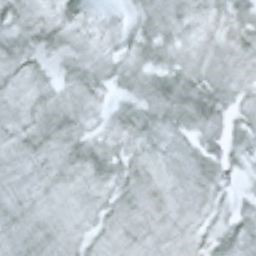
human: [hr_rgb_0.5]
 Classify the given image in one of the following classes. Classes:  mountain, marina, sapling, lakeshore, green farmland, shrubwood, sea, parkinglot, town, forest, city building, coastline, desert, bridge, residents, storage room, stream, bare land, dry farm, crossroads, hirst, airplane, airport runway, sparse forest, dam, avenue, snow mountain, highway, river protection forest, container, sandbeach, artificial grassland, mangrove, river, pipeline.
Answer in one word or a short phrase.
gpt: snow mountain